Question: My algorithm convolution return true result only when Logcat report 1 or 2 CPUS used. In case 3 or more CPUS, the results are quite bad.
So how to limit the number of CPUs run the renderscript threads ?

Note: the first result is true and is the same in 2pic, what happen to the others is very considered
Not2: the results on logcat are from Android framework and wouldn't be affected by parallel computing when call rsDebug().
## UPDATE:
I think this is expression of memory unstable when calling forEach() function, my rs code was:
'''
float* x;
float* h;
int position; // init position = -1;
void conv(float* y){
posiotion ++;
// y = x[position+-delta] covolution h[position+- delta]
// with delta is my algorithm and assured return true result with short input x and h
// but wrong with x.length == 7000 or more
}
'''
I replace with this code and accuracy of result improved when x.length is big:
'''
float* x;
float* h;
int position; // init position = 0;
void conv(float* y){
// y[position] = x[position+-delta] covolution h[position+- delta]
postion++;
}
'''
My question is: what cause the unstable? Any experience or document is appreciated. I google hours but have not found anything yet.
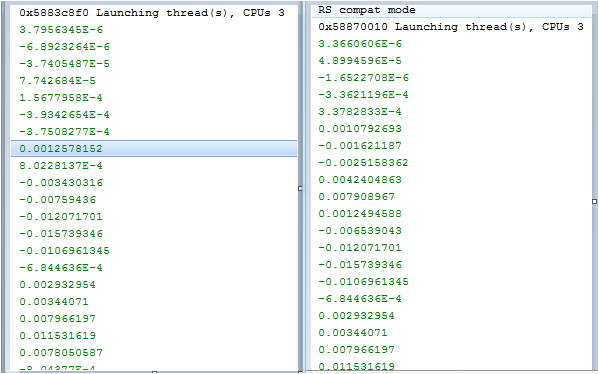
Answer: I'm assuming you're printing to the logcat from inside the RenderScript kernel, right?
If so, are you checking the image that gets generated, or only the logcat output? In general, what gets printed in the logcat is not necessarily in order, because each thread may not be executed in order. This is especially true because RenderScript is a very multithreaded / parallel framework.
Try this. Instead of printing only the result, print also in the same logcat line the X and Y coordinates of the image pixel that result corresponds to. You'll then be able to properly compare if the results for the same pixel are really the same across different runs.
And just to answer what you actually asked about: It's not possible to specify which (or how many) devices a RenderScript kernel runs on. That's just part of how RS was designed to work, it chooses itself the most optimal way to execute at runtime.